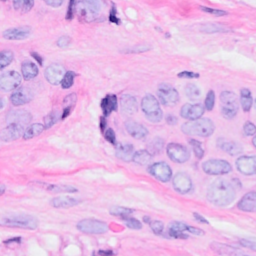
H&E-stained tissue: Breast